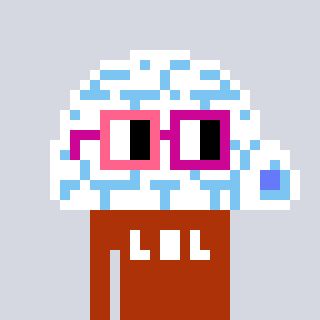
a pixel art character with square pink and red glasses, a igloo-shaped head and a hotbrown-colored body on a cool background